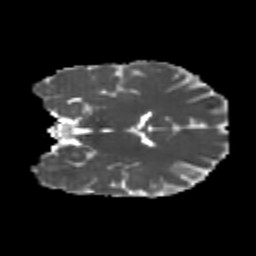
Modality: MD
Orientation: coronal
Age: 24
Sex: female
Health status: healthy
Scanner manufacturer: philips
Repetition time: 7.387 s
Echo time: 0.08599 s